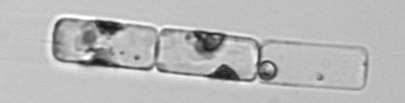
Label: Guinardia_delicatula_TAG_internal_parasite